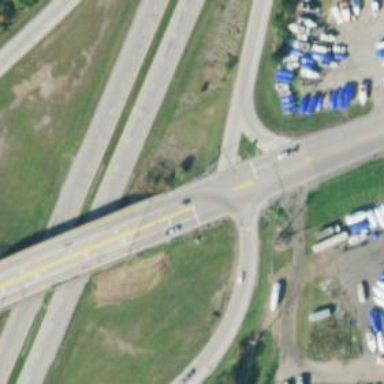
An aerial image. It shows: Primary link highway.